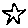
Label: star